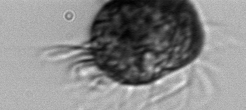
Label: Pelagostrobilidium